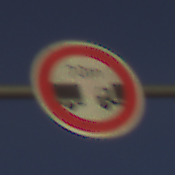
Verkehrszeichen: VerbotUnterschreitenMindestabstand
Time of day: SunriseSunset
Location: Outdoor (Nature)
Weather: PartlyCloudy
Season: NotSpecified
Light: Natural